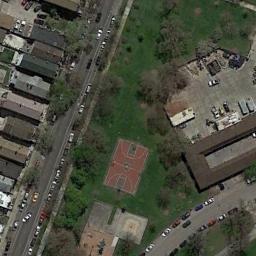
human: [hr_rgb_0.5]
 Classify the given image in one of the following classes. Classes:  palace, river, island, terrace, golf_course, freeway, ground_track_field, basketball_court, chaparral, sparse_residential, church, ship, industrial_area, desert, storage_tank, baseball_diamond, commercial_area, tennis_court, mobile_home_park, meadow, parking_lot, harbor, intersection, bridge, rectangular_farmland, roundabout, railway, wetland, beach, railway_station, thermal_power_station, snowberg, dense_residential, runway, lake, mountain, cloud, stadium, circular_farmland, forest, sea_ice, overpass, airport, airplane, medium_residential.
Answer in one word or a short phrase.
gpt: basketball_court